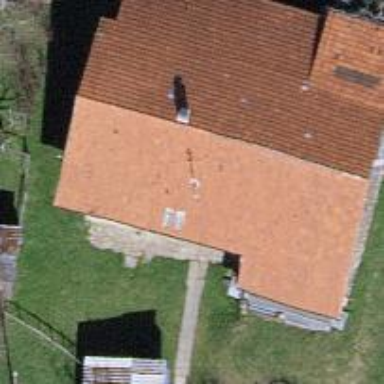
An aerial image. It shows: Building with gabled roof.